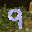
Label: 9